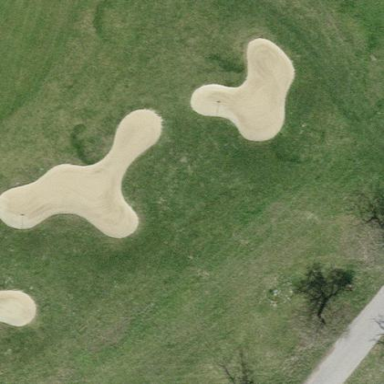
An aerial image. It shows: Golf bunker filled with natural sand.